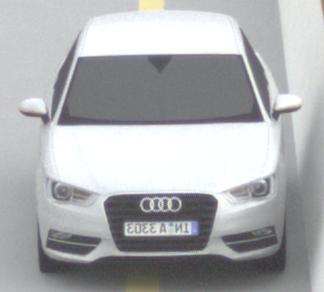
Make: Audi
Model: A3 1.2 TFSI
Detailed model: A3 (8V)
Model produced from: 2013/02
Model produced until: 2014/05
Doors: 3
Color: white
Road condition: dry road
Daytime: morning or afternoon
Contrast: low contrast